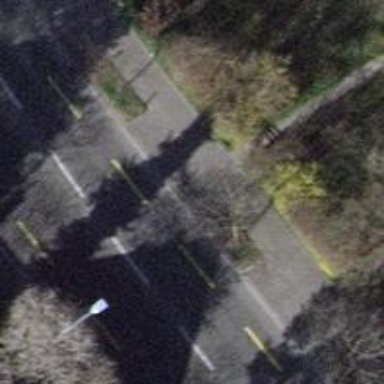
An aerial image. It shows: Tree-lined avenue.